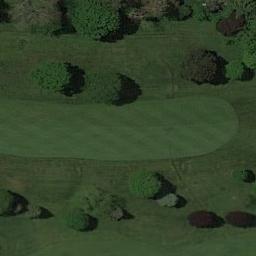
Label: golf_course